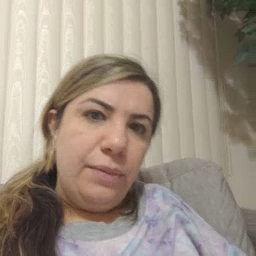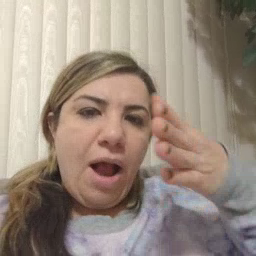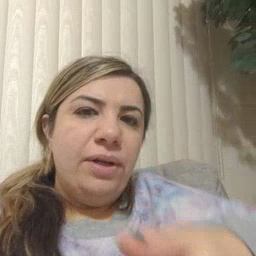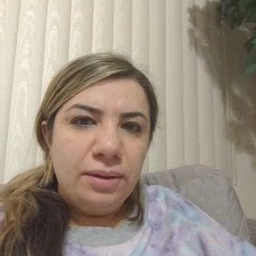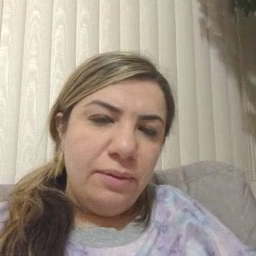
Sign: after